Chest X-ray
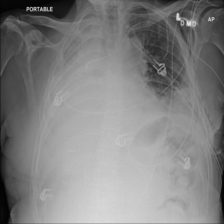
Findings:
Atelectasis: negative
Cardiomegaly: negative
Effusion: negative
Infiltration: negative
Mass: negative
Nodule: negative
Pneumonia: negative
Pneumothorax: negative
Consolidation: negative
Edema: negative
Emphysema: negative
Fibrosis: negative
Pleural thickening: negative
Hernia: negative